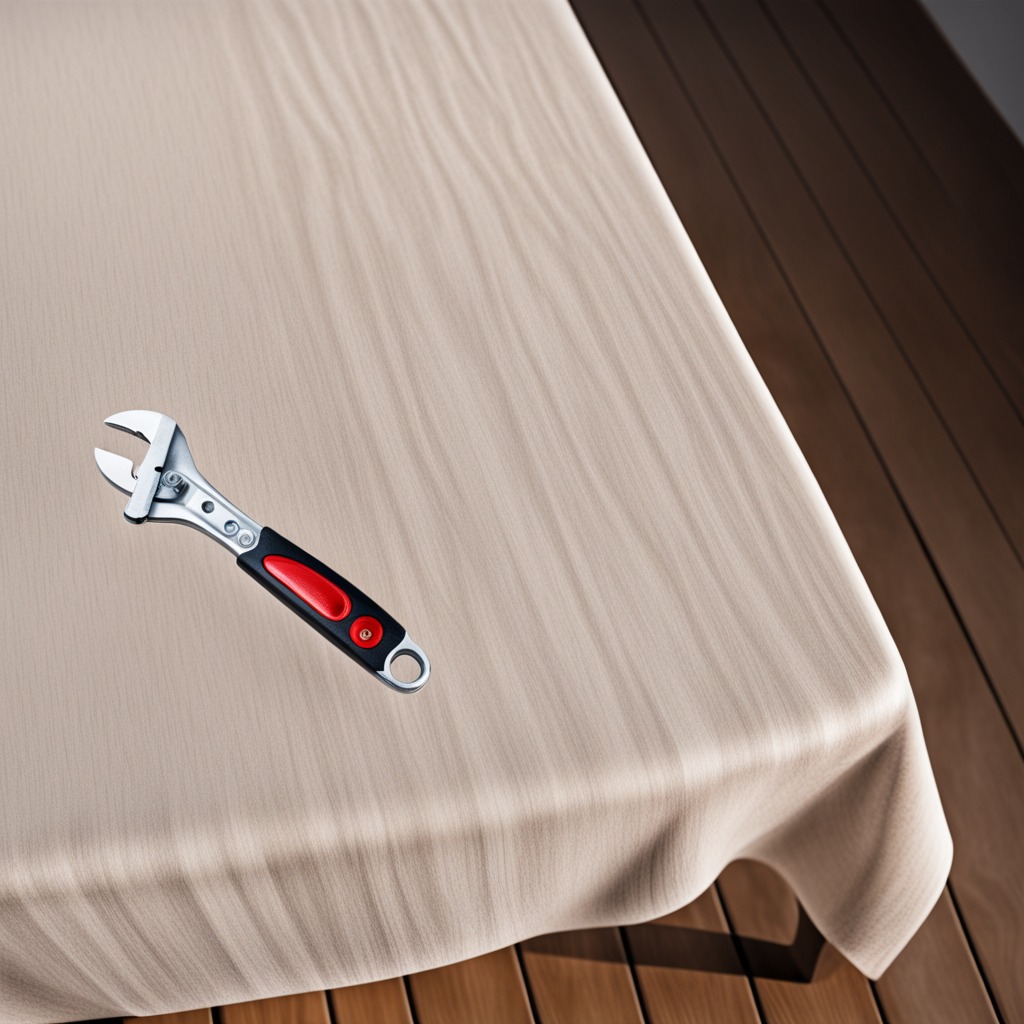
A wrench is lying on a wooden table in an outdoor workshop during daytime bright natural light soft shadows worn but beneath the cloth.